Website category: auto
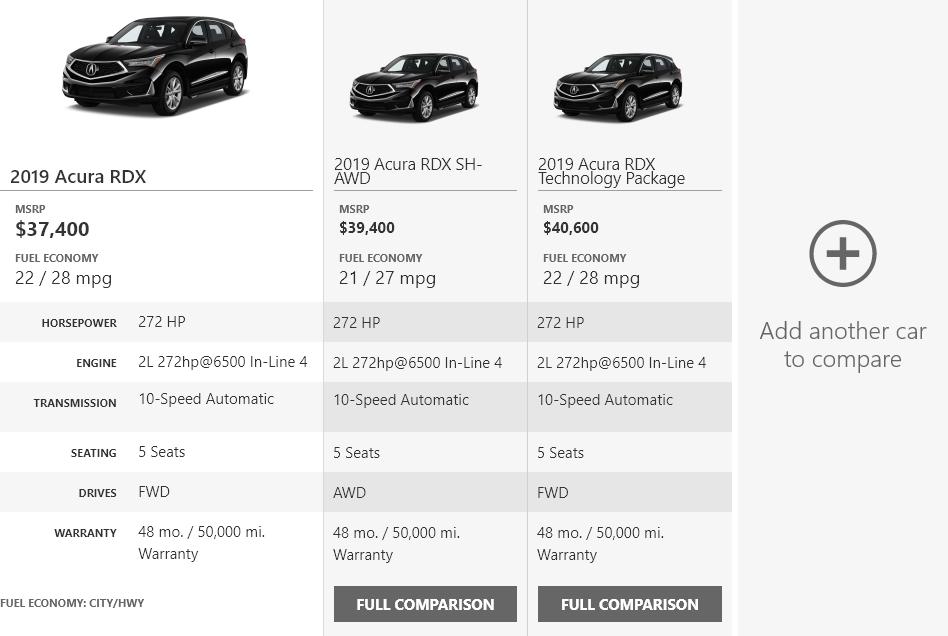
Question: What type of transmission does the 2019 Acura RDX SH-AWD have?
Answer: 10-Speed Automatic

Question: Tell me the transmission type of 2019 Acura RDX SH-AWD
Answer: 10-Speed Automatic

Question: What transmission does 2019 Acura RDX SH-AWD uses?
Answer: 10-Speed Automatic

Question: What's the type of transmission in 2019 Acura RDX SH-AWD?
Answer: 10-Speed Automatic

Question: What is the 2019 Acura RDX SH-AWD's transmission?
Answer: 10-Speed Automatic

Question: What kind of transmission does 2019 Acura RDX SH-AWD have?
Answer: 10-Speed Automatic

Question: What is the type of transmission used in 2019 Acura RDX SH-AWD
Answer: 10-Speed Automatic

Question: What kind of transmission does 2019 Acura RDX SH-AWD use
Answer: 10-Speed Automatic

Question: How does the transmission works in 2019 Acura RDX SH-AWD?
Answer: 10-Speed Automatic

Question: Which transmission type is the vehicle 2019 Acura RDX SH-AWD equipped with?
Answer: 10-Speed Automatic

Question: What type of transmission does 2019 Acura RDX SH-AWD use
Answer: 10-Speed Automatic

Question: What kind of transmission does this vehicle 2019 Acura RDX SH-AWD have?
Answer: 10-Speed Automatic

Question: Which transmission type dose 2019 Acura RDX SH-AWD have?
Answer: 10-Speed Automatic

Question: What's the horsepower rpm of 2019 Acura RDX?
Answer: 272 HP

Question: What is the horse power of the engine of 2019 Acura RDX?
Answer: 272 HP

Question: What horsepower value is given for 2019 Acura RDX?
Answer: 272 HP

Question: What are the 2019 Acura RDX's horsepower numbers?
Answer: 272 HP

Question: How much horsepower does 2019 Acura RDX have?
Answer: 272 HP

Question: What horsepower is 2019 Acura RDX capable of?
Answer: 272 HP

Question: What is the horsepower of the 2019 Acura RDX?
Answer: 272 HP

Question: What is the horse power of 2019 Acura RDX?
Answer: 272 HP

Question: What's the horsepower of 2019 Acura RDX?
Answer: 272 HP

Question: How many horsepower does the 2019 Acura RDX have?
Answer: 272 HP

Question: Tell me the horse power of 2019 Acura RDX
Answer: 272 HP

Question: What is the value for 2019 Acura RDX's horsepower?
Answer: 272 HP

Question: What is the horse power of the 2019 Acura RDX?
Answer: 272 HP

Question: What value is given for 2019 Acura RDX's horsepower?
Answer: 272 HP

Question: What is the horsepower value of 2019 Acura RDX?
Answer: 272 HP

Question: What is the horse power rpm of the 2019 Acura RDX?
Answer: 272 HP

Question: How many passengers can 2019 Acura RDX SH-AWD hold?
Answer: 5 Seats

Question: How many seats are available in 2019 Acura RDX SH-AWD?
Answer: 5 Seats

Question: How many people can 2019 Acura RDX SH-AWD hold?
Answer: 5 Seats

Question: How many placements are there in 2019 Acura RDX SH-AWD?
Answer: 5 Seats

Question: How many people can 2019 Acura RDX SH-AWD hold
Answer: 5 Seats

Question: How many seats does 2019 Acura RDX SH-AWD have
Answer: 5 Seats

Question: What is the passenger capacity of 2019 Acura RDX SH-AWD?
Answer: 5 Seats

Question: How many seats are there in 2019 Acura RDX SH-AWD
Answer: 5 Seats

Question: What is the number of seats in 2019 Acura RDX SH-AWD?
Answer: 5 Seats

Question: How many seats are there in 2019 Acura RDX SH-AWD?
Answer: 5 Seats

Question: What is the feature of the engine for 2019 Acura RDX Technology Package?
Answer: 2L 272hp@6500 In-Line 4

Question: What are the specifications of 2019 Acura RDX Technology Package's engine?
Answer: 2L 272hp@6500 In-Line 4

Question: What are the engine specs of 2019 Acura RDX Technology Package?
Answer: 2L 272hp@6500 In-Line 4

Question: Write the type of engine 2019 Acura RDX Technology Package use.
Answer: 2L 272hp@6500 In-Line 4

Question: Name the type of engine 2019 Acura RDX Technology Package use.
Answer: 2L 272hp@6500 In-Line 4

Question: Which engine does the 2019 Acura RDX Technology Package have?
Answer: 2L 272hp@6500 In-Line 4

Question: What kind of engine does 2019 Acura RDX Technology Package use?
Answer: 2L 272hp@6500 In-Line 4

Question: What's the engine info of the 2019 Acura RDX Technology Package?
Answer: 2L 272hp@6500 In-Line 4

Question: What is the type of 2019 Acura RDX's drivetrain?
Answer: FWD

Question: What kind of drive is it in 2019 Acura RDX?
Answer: FWD

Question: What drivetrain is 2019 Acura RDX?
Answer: FWD

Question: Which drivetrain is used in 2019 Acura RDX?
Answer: FWD

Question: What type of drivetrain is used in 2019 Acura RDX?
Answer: FWD

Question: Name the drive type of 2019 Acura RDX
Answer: FWD

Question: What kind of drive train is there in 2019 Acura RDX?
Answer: FWD

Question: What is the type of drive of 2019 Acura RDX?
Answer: FWD

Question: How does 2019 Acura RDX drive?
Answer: FWD

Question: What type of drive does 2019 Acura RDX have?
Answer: FWD

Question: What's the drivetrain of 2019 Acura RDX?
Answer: FWD

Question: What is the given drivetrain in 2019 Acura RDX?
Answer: FWD

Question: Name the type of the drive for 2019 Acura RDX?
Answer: FWD

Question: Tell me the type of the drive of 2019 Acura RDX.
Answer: FWD

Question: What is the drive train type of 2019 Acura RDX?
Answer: FWD

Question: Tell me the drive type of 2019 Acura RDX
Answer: FWD

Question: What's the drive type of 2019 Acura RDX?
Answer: FWD